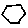
Label: hexagon